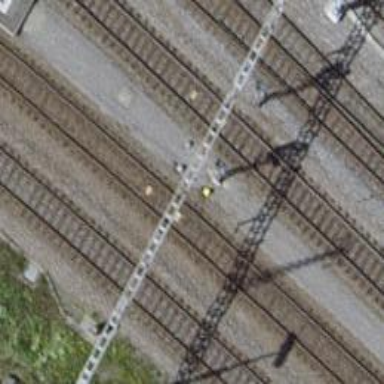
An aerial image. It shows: Railway signal.